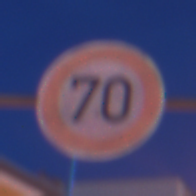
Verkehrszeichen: Geschwindigkeit70
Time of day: Night
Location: Outdoor (Urban)
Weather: PartlyCloudy
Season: NotSpecified
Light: Artificial